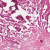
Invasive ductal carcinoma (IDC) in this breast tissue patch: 0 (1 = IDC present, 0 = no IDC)